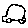
Label: car